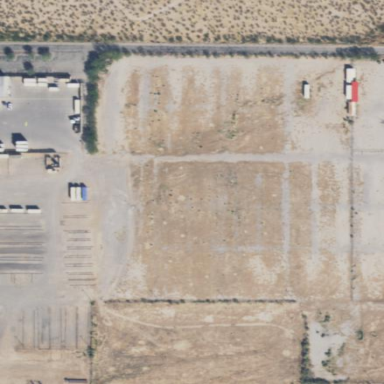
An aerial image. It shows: Parking area with dirt surface.